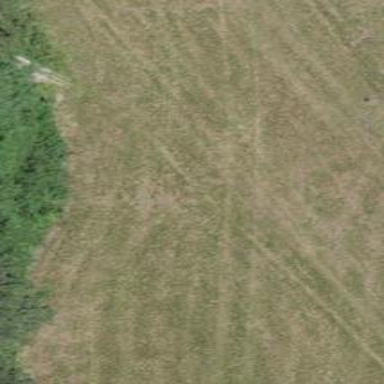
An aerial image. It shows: Grassy track with grade5 tracktype.